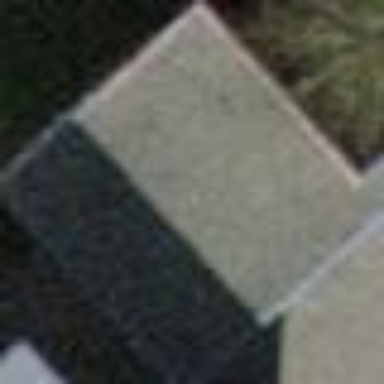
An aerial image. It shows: Garage.